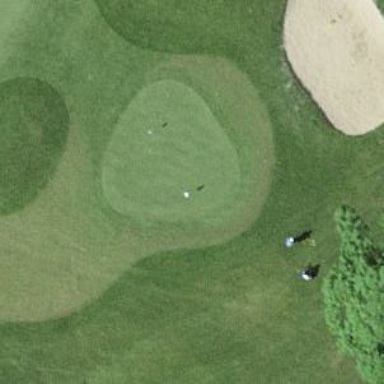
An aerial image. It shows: Golf green.